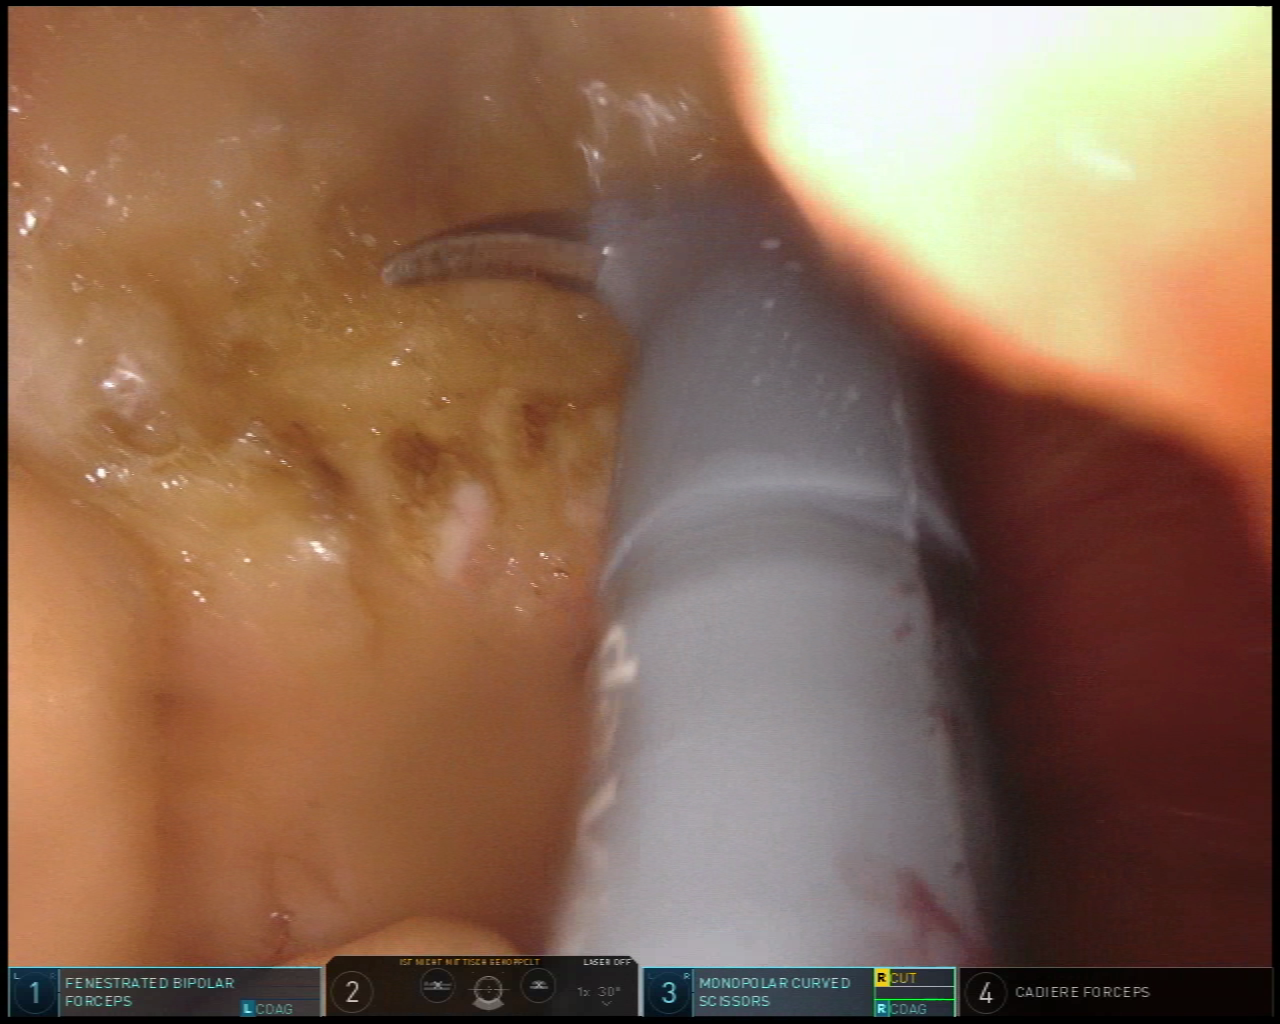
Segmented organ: pancreas
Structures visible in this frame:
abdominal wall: no
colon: no
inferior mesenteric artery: no
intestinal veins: no
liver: no
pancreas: yes
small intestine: no
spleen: no
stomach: no
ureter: no
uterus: no
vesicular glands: no